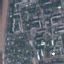
Land use / land cover class: Residential